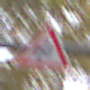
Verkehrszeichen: DoppelkurveRechts
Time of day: Midday
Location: Outdoor (Nature)
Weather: Overcast
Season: Autumn
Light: Natural